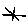
Label: line